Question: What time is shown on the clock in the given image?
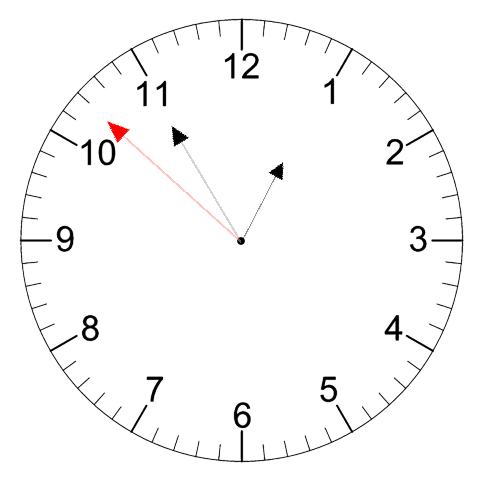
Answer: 12:54:52